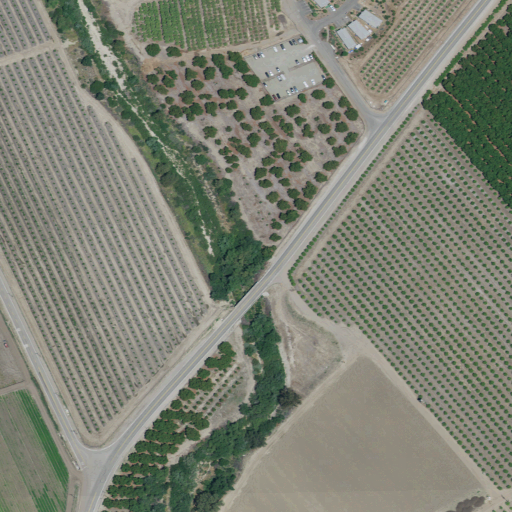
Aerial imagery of valley in California named Aliso Canyon containing cultivated crops, open development, low intensity development, herbaceous wetlands, and grassland